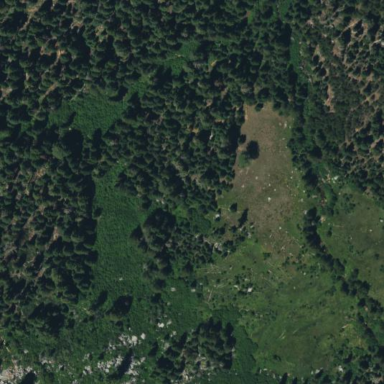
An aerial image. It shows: Wet meadow with wood vegetation.